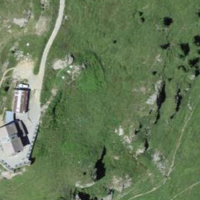
EUNIS habitat code: 26
Species observed at this site:
Campanula barbata
Euphorbia cyparissias
Leontopodium nivale